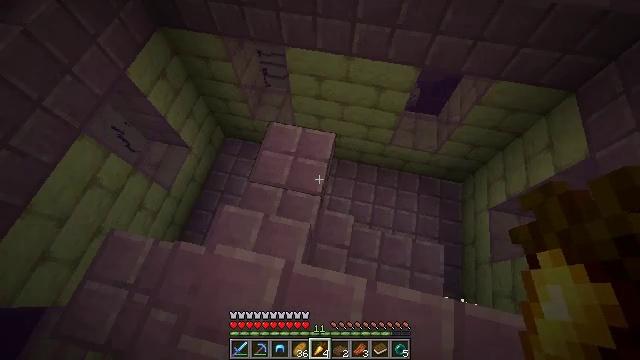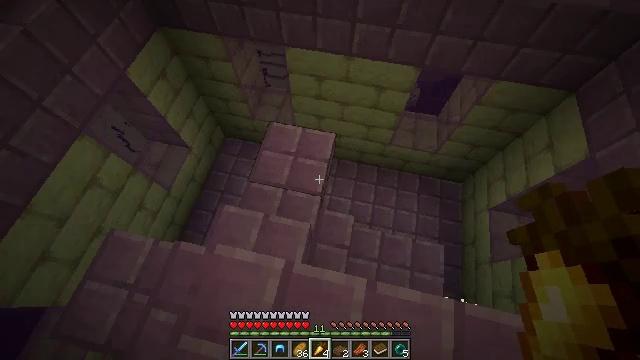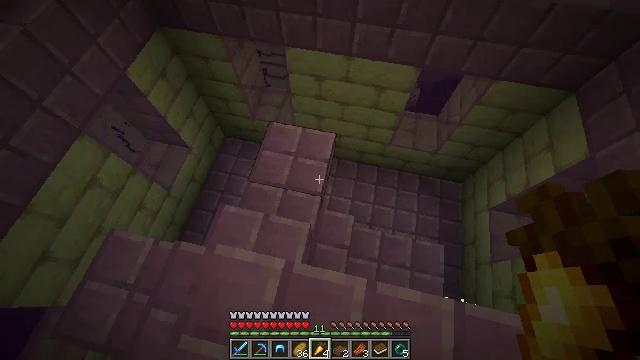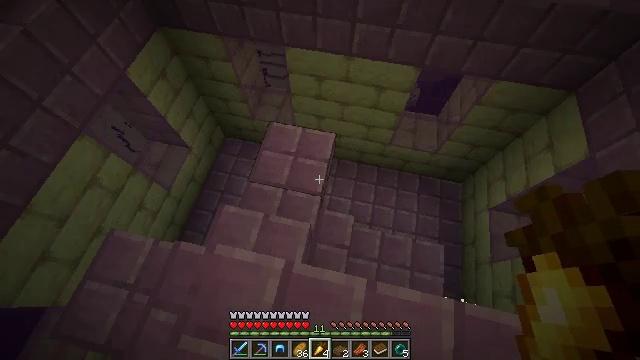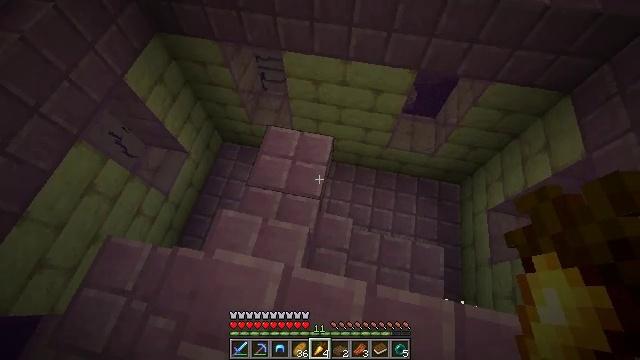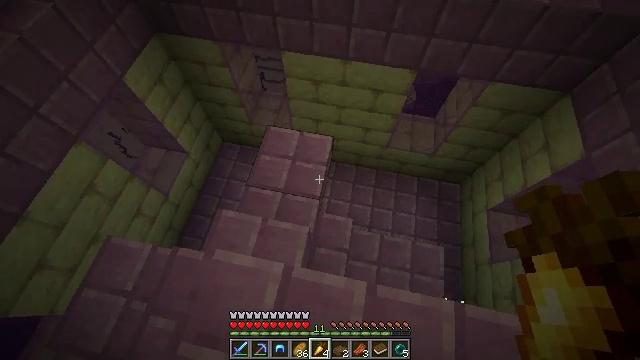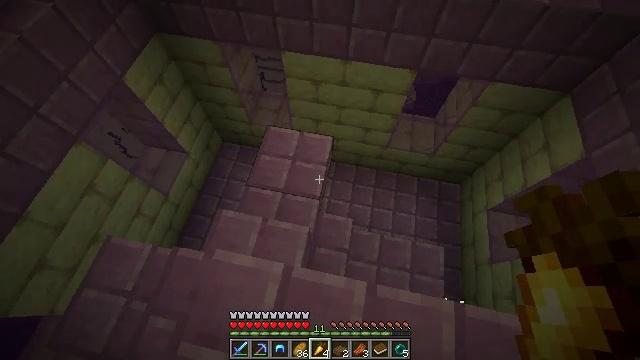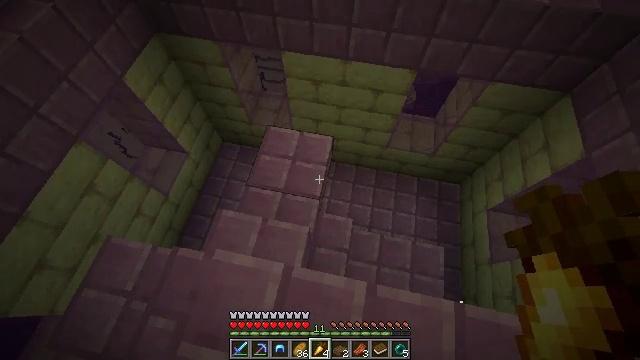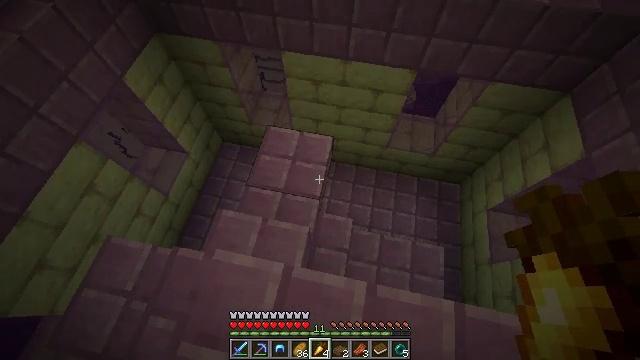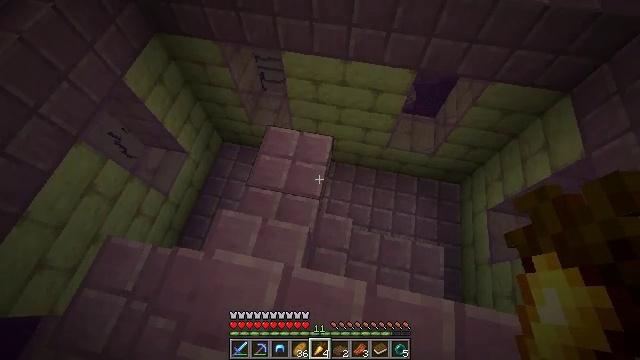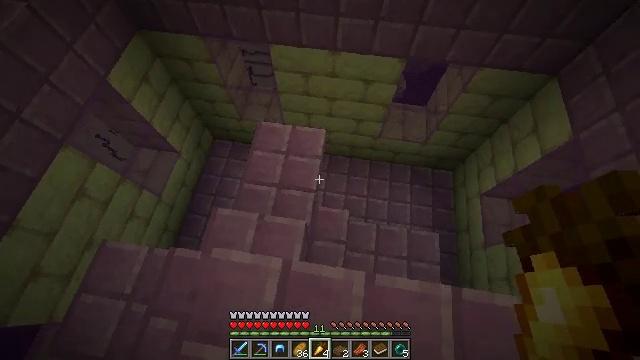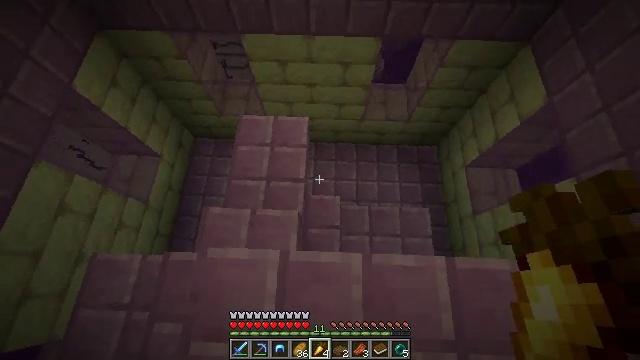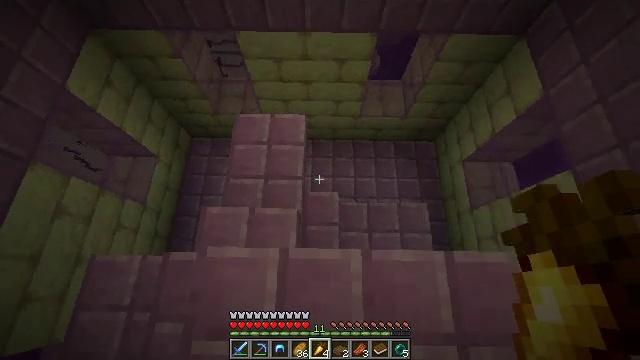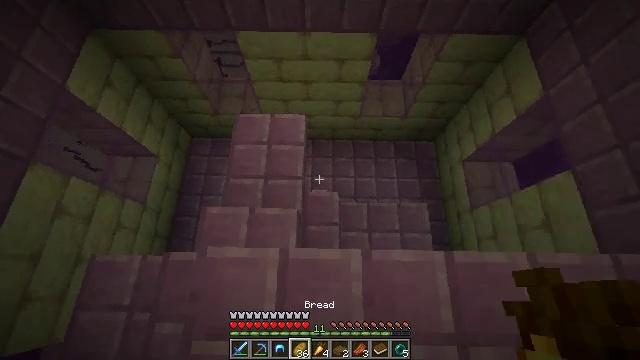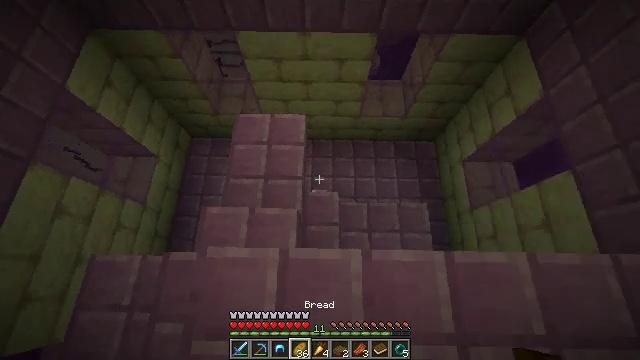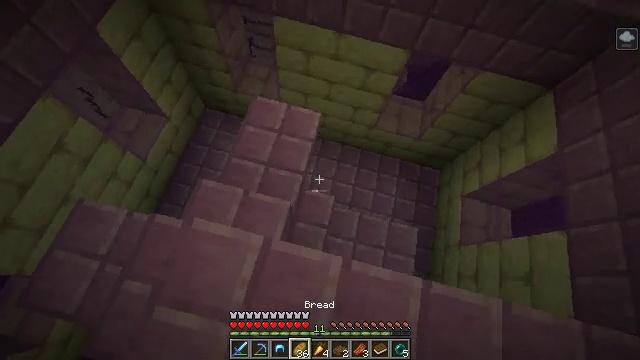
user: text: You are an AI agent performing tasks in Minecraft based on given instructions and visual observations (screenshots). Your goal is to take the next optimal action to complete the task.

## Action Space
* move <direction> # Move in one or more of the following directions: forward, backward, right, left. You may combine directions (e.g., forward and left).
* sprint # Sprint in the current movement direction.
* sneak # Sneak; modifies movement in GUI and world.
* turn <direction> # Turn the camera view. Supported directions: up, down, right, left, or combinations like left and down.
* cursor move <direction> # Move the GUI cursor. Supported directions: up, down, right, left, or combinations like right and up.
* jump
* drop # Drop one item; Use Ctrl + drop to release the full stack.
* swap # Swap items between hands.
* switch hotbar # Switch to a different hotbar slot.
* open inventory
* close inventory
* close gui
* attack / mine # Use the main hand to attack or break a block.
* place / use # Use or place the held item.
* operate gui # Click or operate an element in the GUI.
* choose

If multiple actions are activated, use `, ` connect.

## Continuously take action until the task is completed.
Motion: motion action
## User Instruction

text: Retrieve the ender chest safely.
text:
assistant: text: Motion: no_op
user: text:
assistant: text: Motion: no_op
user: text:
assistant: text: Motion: no_op
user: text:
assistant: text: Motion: no_op
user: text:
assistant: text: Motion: no_op
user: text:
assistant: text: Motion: no_op
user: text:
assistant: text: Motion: no_op
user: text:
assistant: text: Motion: no_op
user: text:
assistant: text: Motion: no_op
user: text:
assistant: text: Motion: turn right and down
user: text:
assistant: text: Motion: turn right and down
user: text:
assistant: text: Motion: turn right
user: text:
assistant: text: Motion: no_op
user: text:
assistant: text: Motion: no_op
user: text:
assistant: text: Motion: no_op
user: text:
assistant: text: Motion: no_op
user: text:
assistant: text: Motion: no_op
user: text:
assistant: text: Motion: no_op
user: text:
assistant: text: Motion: no_op
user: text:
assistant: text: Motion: turn left and down
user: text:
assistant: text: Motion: no_op
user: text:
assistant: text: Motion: no_op
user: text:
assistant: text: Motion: no_op
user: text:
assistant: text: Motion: no_op
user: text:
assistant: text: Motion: turn left
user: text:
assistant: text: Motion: turn left and up
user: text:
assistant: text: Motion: turn left and up
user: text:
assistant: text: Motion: turn right and up
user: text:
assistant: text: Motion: turn right and up
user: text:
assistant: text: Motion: turn right and up